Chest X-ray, PA view. Patient: 60 years old, sex F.
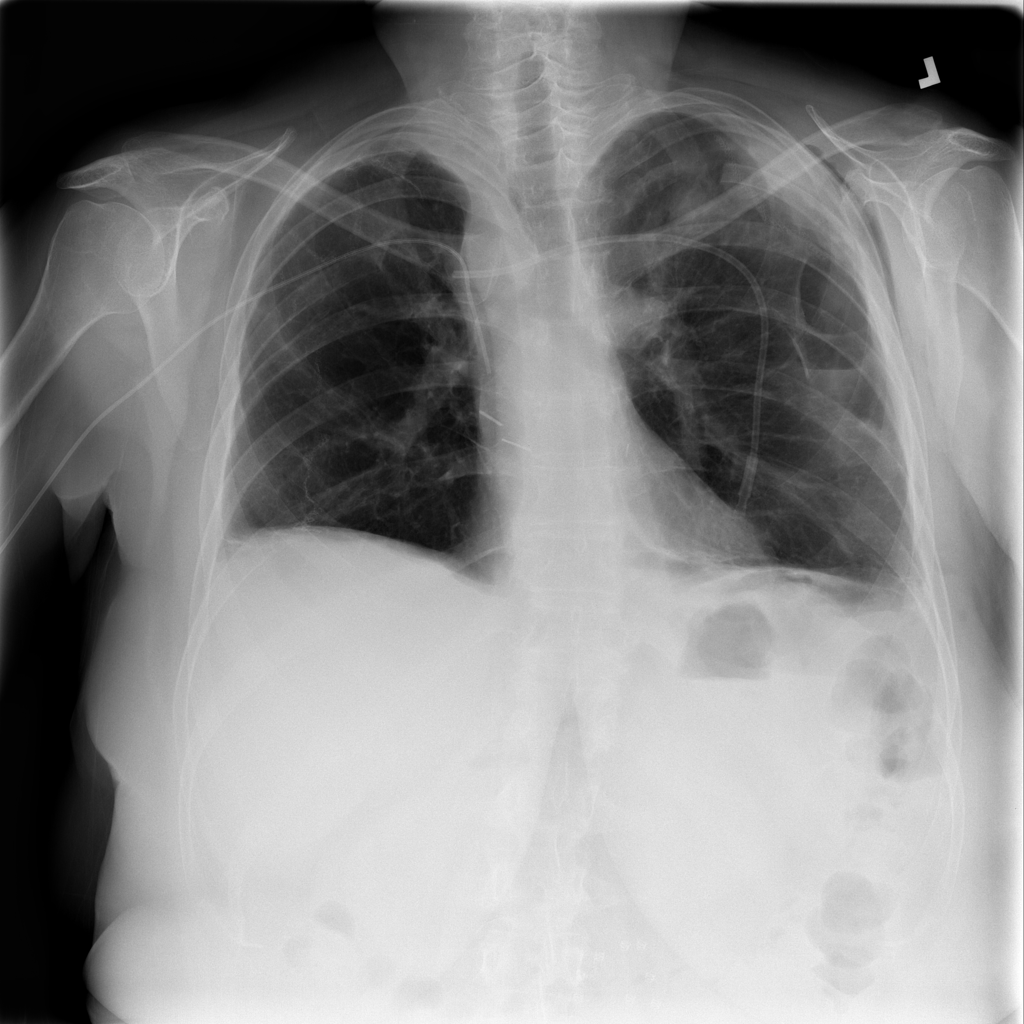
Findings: No Finding